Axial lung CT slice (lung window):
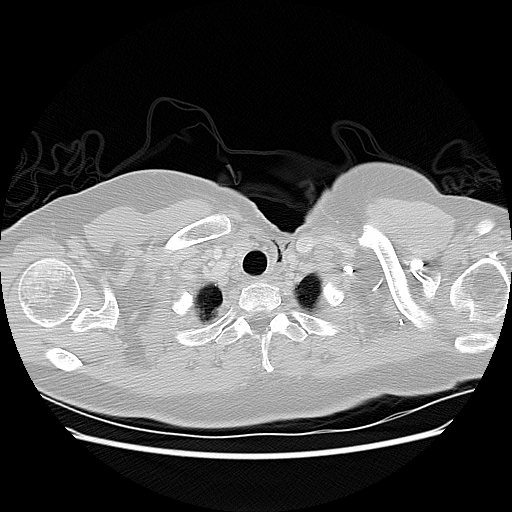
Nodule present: no